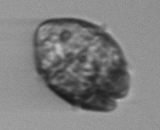
Label: Margalefidinium